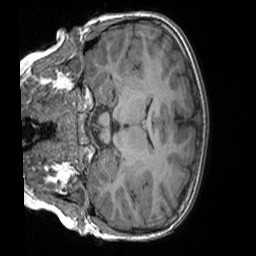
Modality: T1w
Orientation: coronal
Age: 7
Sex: female
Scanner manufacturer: siemens
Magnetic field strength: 3 T
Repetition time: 1.65 s
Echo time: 0.00203 s